Field crop: maize
Growth stage: 2
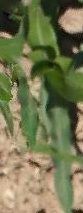
Species: maize